Interaction volume radius: 5 \u00c5
Interaction volume height: 25 \u00c5
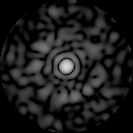
Disorder parameter: 0.8224